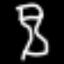
Label: hourglass